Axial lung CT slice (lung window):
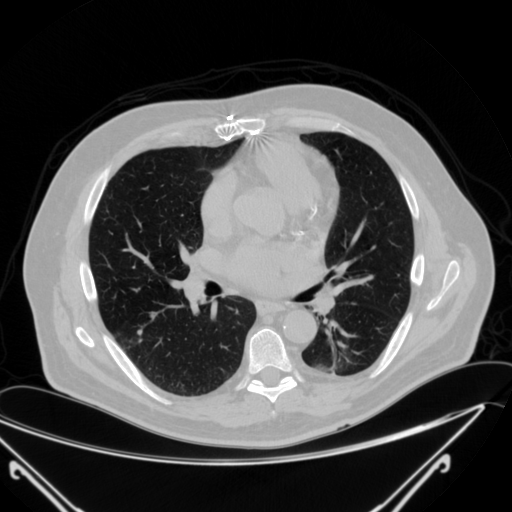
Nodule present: yes
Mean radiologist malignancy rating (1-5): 2.667